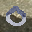
Label: 0